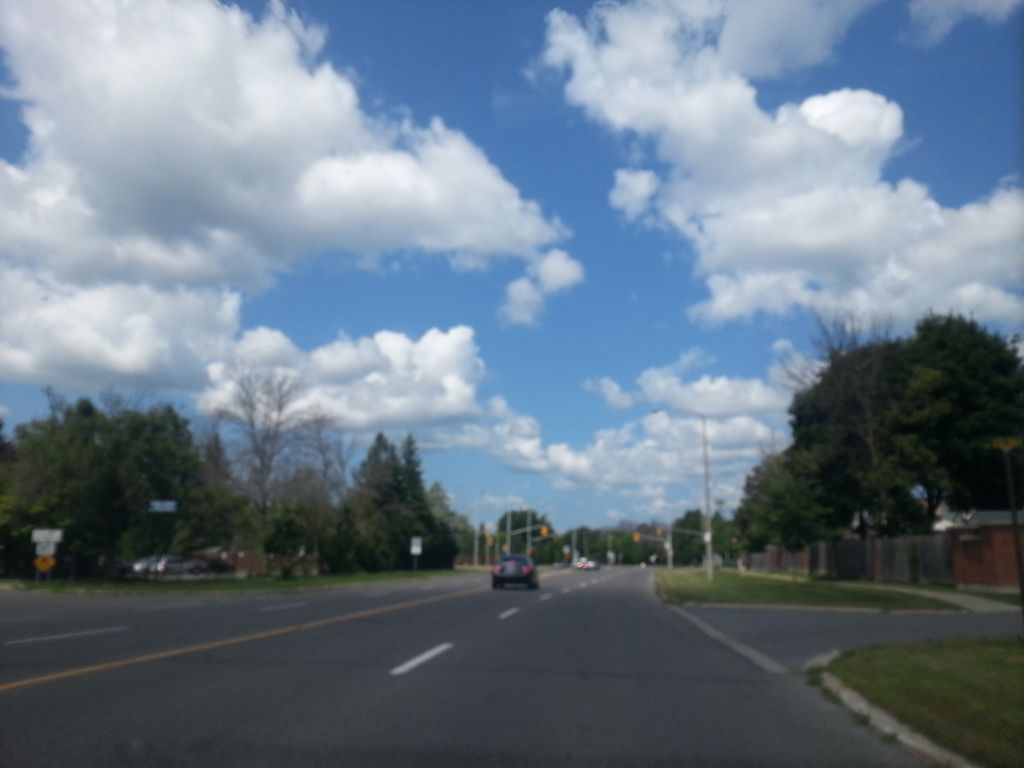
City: ottawa-gatineau